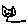
Label: cat